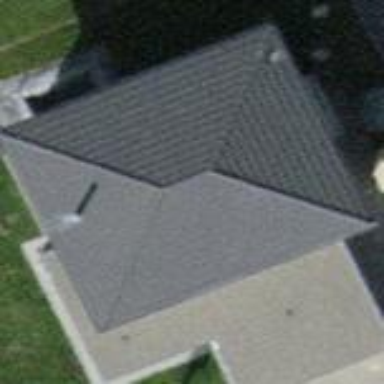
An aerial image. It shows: Simple house.